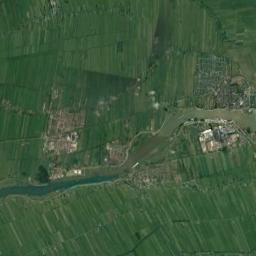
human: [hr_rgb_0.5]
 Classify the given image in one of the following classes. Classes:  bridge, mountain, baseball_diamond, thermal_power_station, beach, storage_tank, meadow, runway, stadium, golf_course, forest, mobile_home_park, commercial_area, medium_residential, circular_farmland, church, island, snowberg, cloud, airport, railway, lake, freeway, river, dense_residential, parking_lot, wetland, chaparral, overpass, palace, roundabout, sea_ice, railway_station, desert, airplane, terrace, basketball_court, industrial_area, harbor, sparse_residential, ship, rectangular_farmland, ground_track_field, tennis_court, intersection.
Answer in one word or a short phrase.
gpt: river